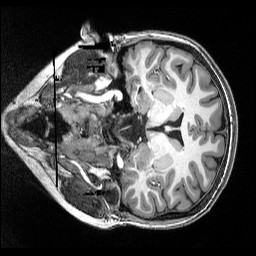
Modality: T1w
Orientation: coronal
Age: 18
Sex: female